Aerial crown-view tile of a tropical tree (Barro Colorado Island, Panama), acquired 20241112:
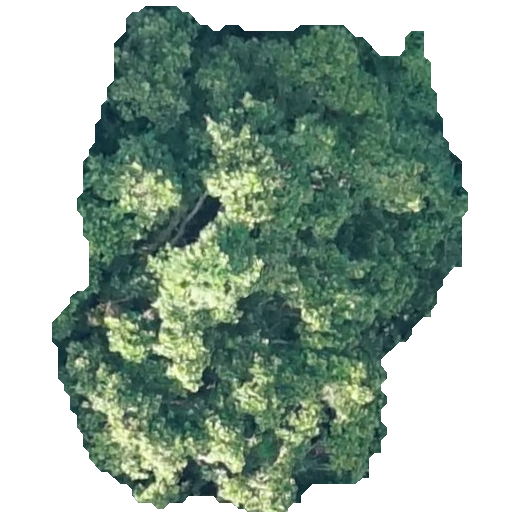
Species: Anacardium excelsum
GBIF accepted scientific name: Anacardium excelsum
Crown area: 227.067 m²